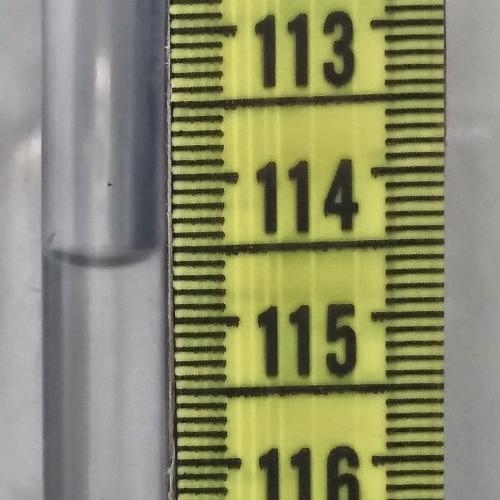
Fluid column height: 114.6 cm